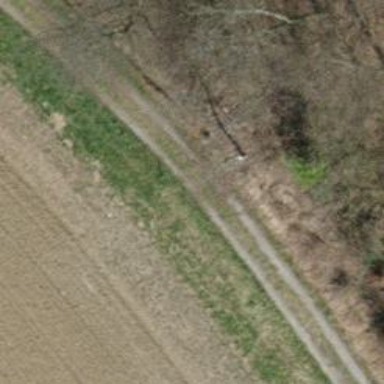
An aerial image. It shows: Gravel track with track type of grade3.